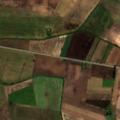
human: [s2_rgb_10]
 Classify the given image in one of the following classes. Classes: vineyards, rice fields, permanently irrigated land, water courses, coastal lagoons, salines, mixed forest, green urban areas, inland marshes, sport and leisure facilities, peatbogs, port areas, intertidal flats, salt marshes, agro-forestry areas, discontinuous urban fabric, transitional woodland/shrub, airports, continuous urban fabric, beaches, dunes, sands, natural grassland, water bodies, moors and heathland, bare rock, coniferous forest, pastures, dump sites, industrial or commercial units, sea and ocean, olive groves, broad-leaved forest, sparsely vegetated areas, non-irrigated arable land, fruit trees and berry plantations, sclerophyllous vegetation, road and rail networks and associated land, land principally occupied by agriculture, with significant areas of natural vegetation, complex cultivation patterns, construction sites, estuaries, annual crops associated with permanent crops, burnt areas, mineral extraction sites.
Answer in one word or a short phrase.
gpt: non-irrigated arable land, land principally occupied by agriculture, with significant areas of natural vegetation